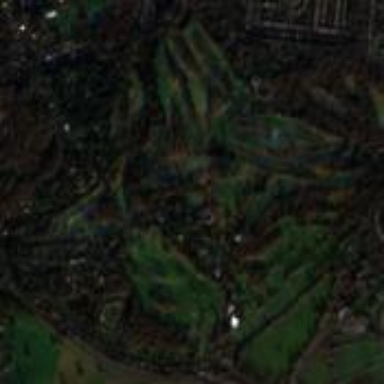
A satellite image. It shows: Golf course surrounded by greenery.